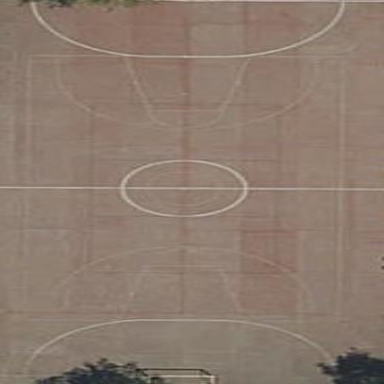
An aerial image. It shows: Handball pitch for leisure sports on the land.